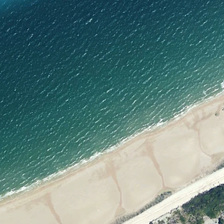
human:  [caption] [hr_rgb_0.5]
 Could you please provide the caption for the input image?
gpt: the ripples in the sea beside the big beach seems very pretty .

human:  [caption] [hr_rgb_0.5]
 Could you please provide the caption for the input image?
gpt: a large piece of ocean is near a beach .

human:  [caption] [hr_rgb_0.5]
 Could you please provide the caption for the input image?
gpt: the ripples in the sea beside the big beach seems very pretty .

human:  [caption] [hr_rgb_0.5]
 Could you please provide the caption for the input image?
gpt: a large piece of ocean is near a beach .

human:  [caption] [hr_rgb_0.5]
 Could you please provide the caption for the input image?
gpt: a large piece of ocean is near a beach .